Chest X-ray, PA view. Patient: 22 years old, sex M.
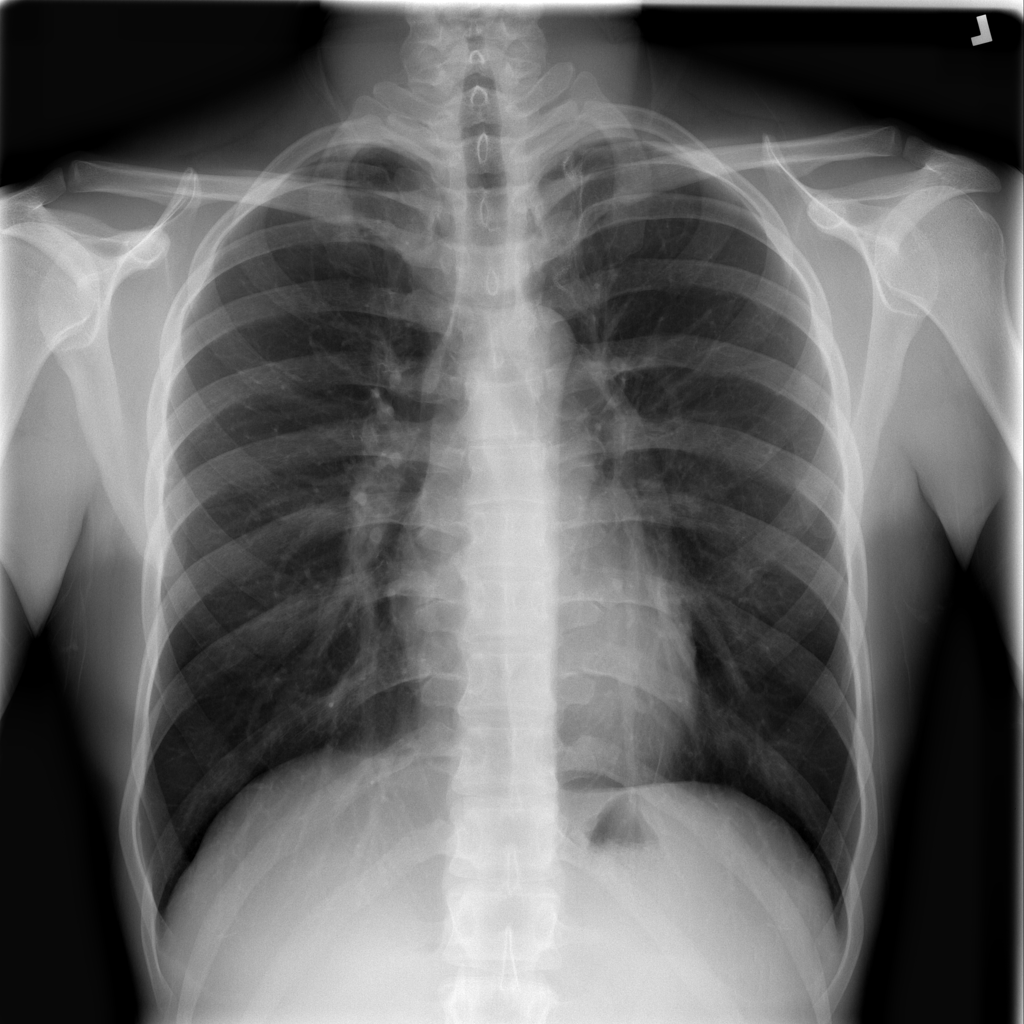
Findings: No Finding